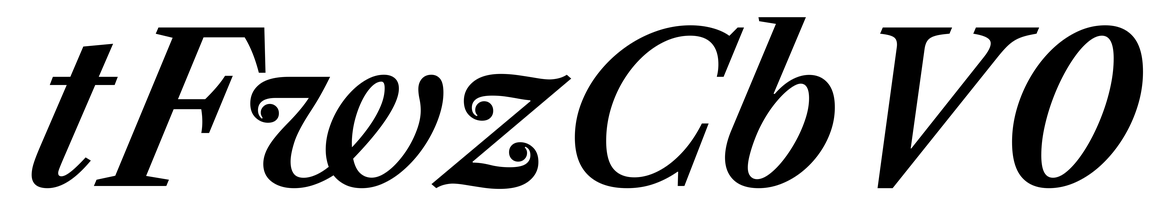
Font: LibreCaslonText-Italic_SemiBold_Italic